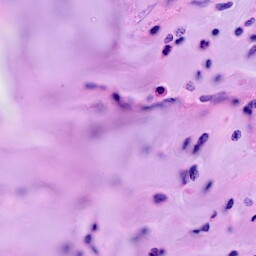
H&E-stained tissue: Breast